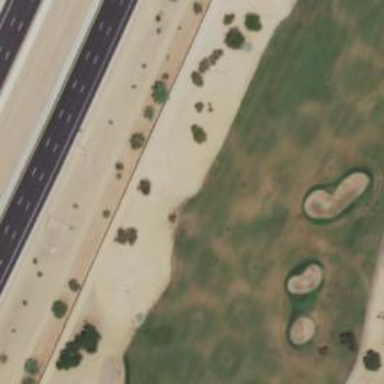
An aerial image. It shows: Golf hole.